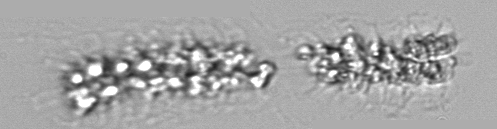
Label: Leptocylindrus_mediterraneus